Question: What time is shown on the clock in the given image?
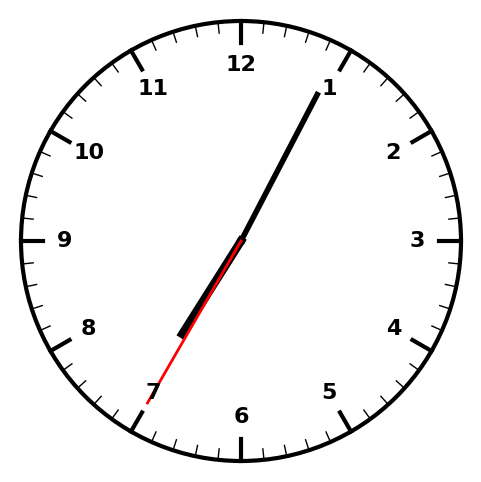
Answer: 07:04:35